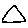
Label: triangle